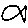
Label: fish